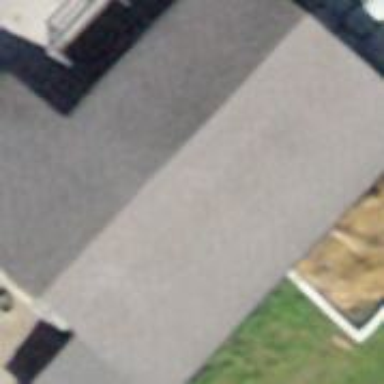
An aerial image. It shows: Building with tile roof.